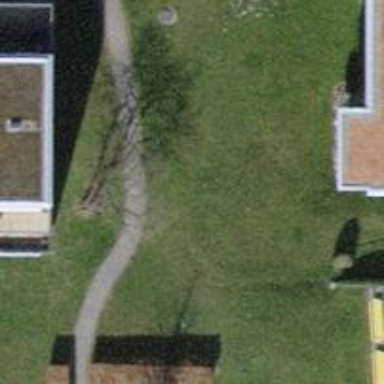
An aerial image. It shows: Footway.